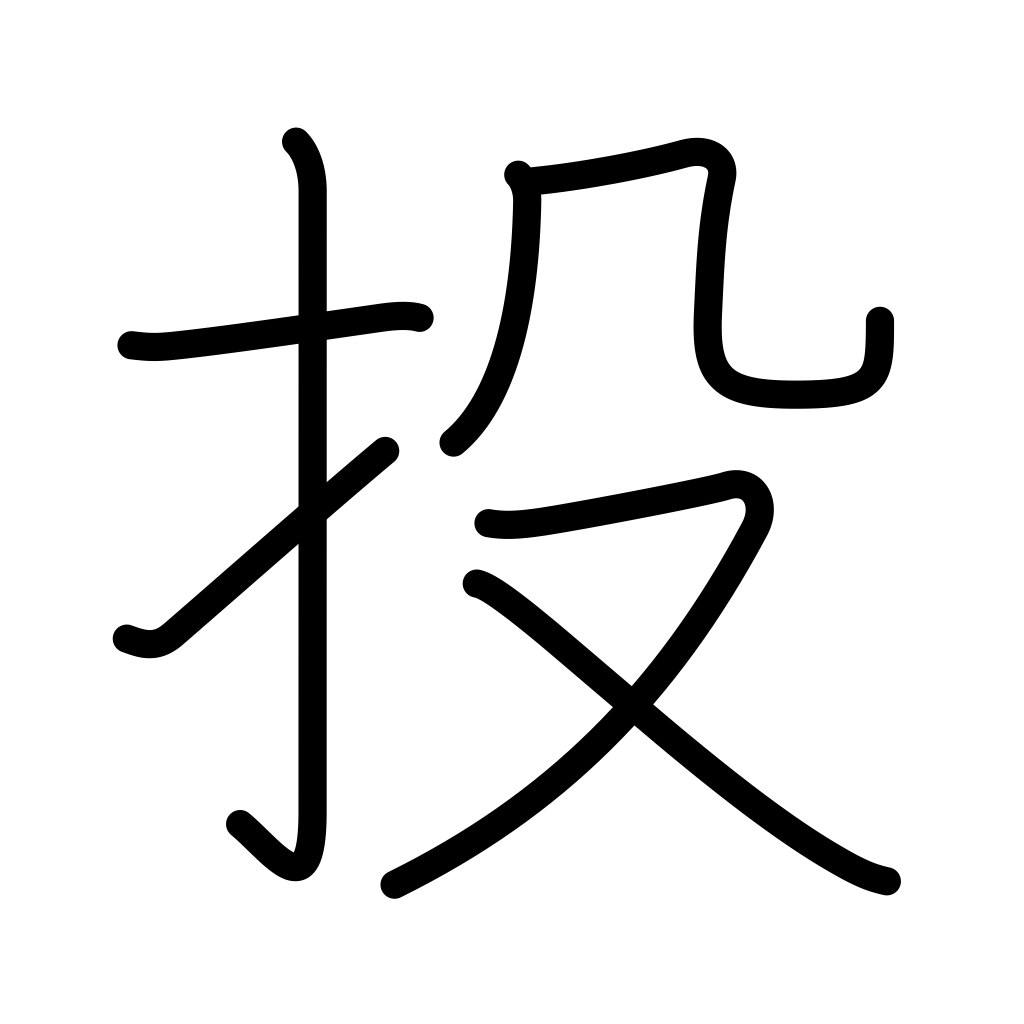
Meaning: throw, discard, abandon, launch into, join, invest in, hurl, give up, sell at a loss